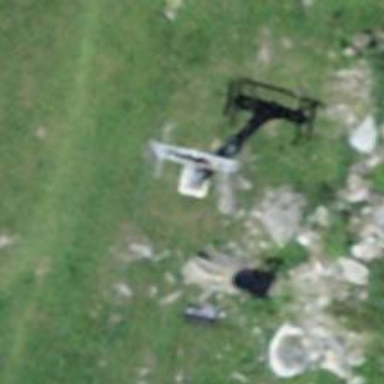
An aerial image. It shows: Pylon used for aerialway.